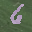
Label: 6